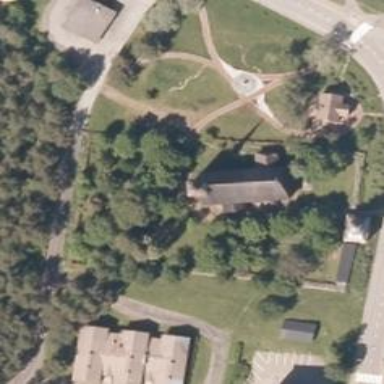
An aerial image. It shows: Place of worship.